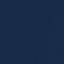
Land use / land cover class: SeaLake